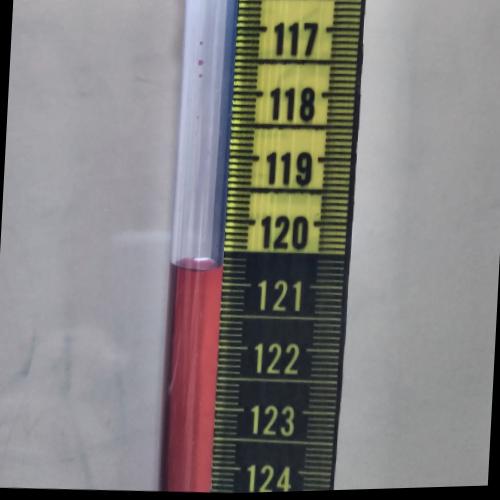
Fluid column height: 120.8 cm